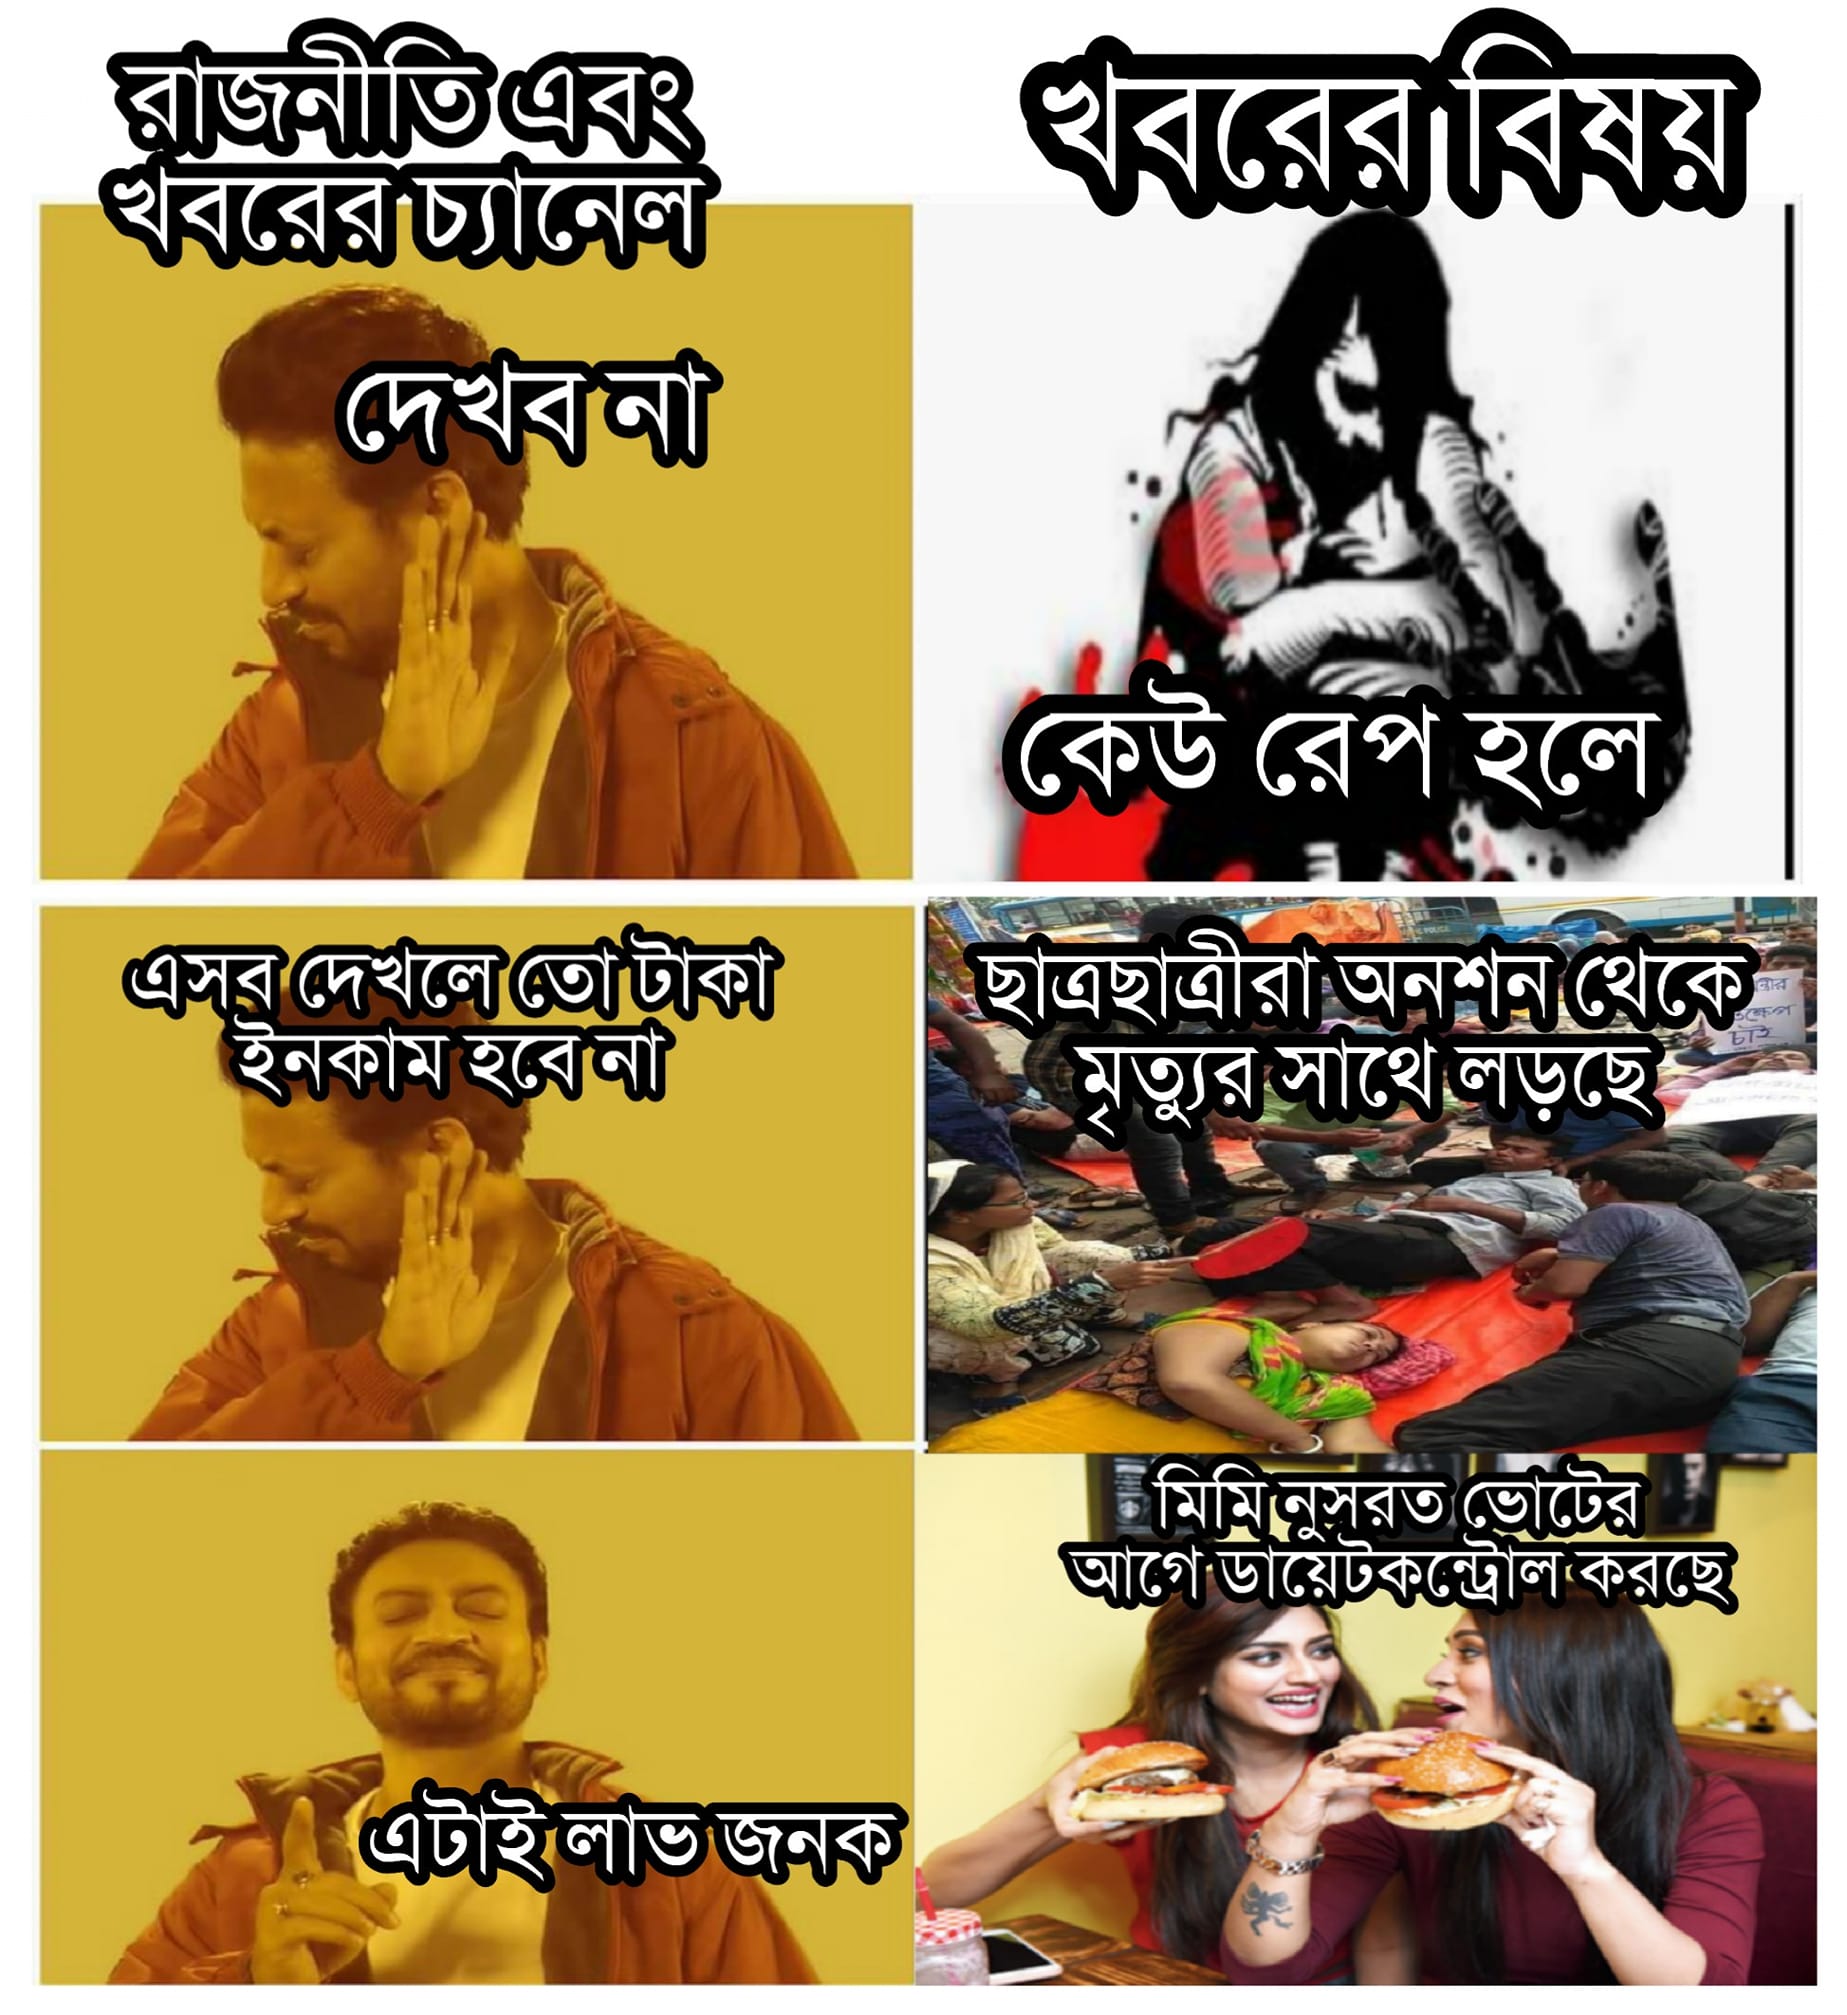
Caption: রাজনীতি এবং খবরের চ্যানেল    দেখব না    খবরের বিষয় কেউ রেপ হলে   এসব দেখলে তো টাকা ইনকাম হবে না    ছাত্রছাত্রীরা অনশন থেকে মৃত্যুর সাথে লড়ছে    এটাই লাভ জনক   মিমি নুসরত ভোটের আগে ডায়েককন্ট্রোল করছে
Label: non-hate